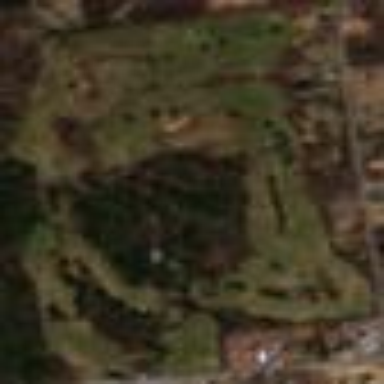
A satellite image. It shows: Golf course.